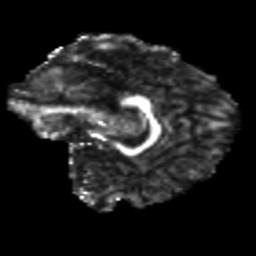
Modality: FA
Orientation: sagittal
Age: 28
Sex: female
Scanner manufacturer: siemens
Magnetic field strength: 3 T
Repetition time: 3.5 s
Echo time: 0.104 s